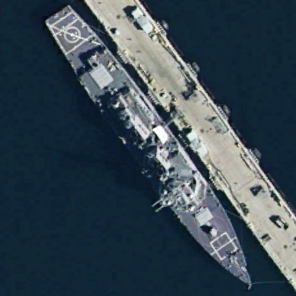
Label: destroyer